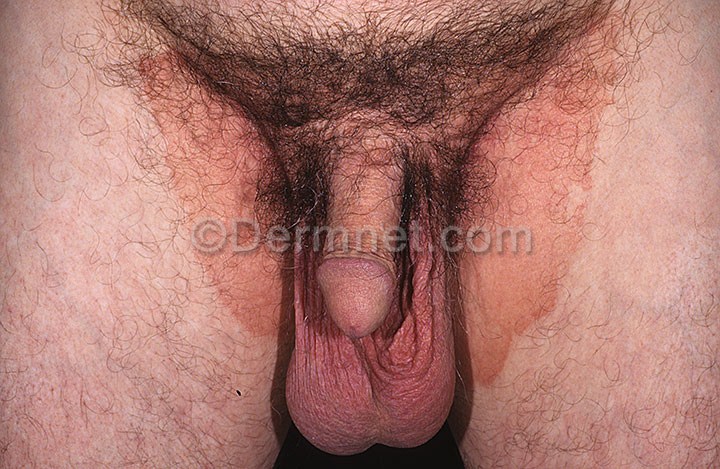
Disease: Tinea Ringworm Candidiasis and other Fungal Infections